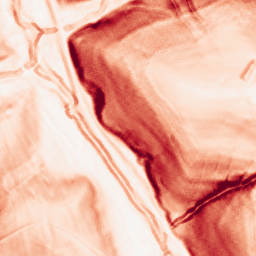
Category: morphological
Decomposition family: morphological_gradient
Decomposition parameters: size: 3
shape: diamond
Upsampling method: fft_zeropad
Upsampling parameters: scale: 4
Upsampling scale: 4